Field crop: maize
Growth stage: 1
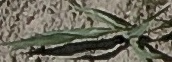
Species: sorghum